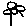
Label: flower